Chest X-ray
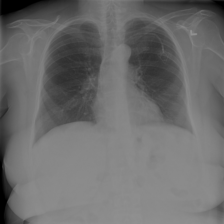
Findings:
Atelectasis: negative
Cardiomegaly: negative
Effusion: negative
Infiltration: positive
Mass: negative
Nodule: negative
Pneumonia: negative
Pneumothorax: negative
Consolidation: negative
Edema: negative
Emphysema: negative
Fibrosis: negative
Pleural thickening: negative
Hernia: negative